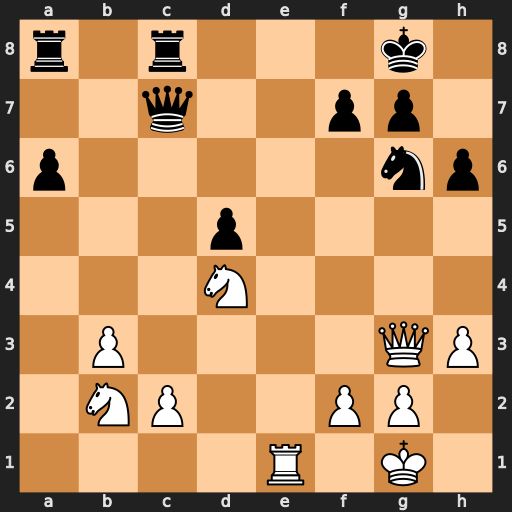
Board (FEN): r1r3k1/2q2pp1/p5np/3p4/3N4/1P4QP/1NP2PP1/4R1K1
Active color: w
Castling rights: -
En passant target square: -
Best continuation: Re8+ Rxe8 Qxc7